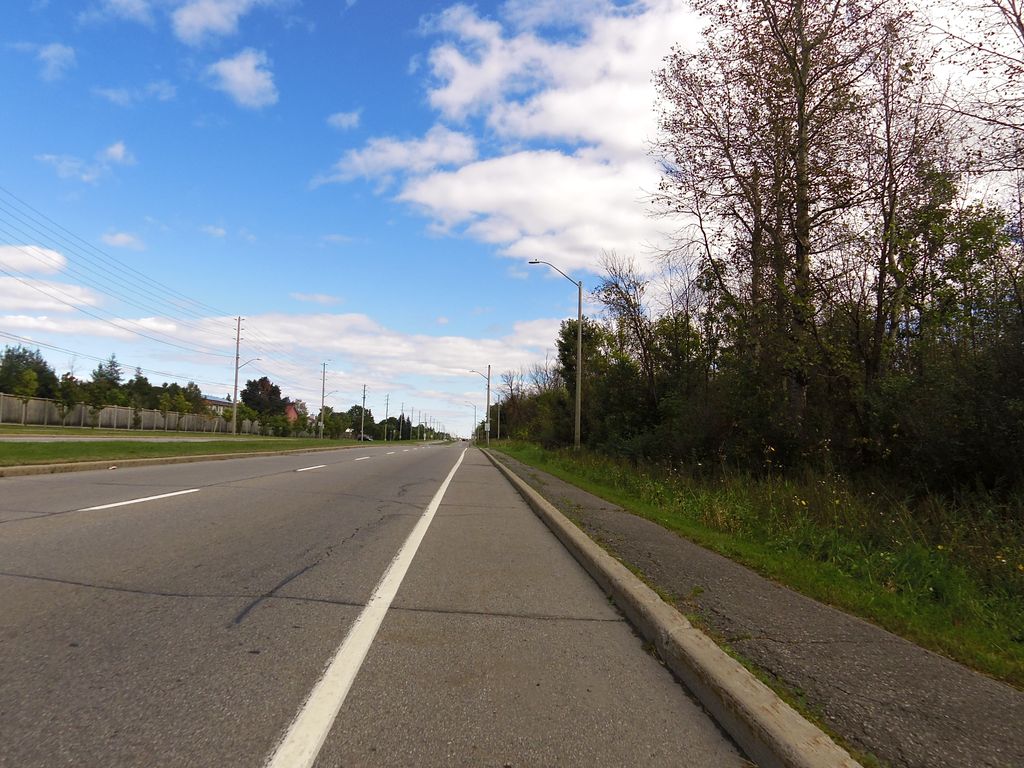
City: ottawa-gatineau